Question: I'm writing a Timer-App as my first Cocoa-Application using Swift and ran into a Problem. I use a custom view to display the remaining time. It works fine, but when I hit one of the buttons the redrawing stops until I release the button. I guess it's something about the way I trigger the drawing of the view using NSTimer which seems to interfere with the run-loop.
When the start button is hit, the current time is recorded.
'''
startTime = NSDate()
timer = NSTimer.scheduledTimerWithTimeInterval(0.05, target: self,
selector: "update", userInfo: nil, repeats: true)
'''
In the update method the elapsed time is calculated and stored in a property which is monitored by KVO in the View Controller. Where the view is told to redraw.
'''
timerView.needsDisplay = true
'''
What's the proper way to update a view?

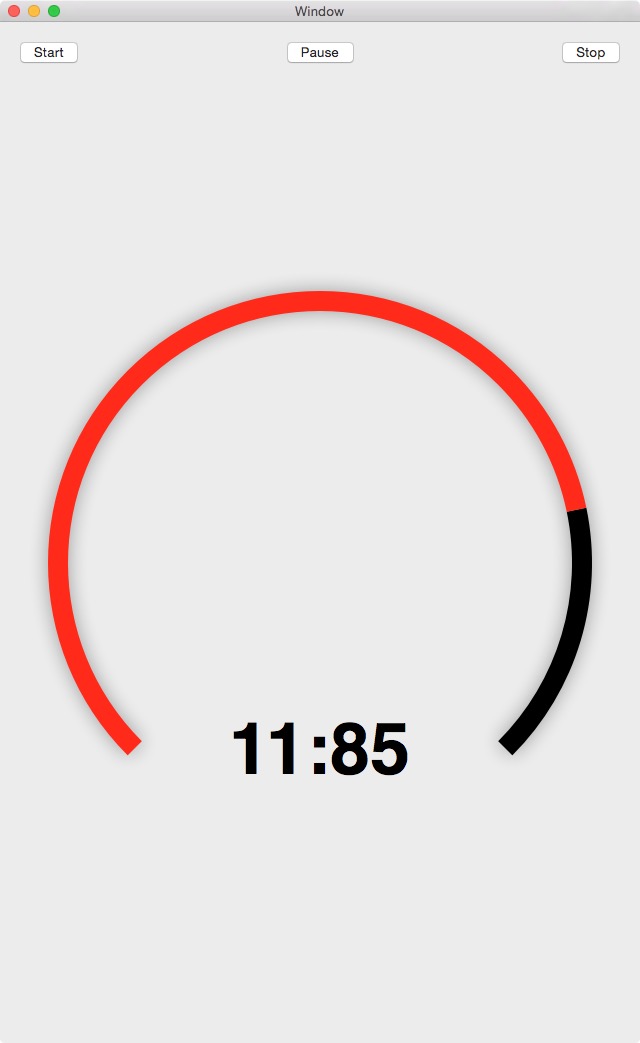
Answer: You just have to add your timer to the mainRunLoop for mode NSRunLoopCommonModes:
'''
NSRunLoop.mainRunLoop().addTimer(timer, forMode: NSRunLoopCommonModes)
'''